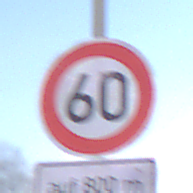
Verkehrszeichen: Geschwindigkeit60
Zusatzzeichen unten: LaengeEinerStrecke5
Umgebung: Outdoor, Nature
Tageszeit: MorningAfternoon
Wetter: PartlyCloudy
Licht: Natural
Jahreszeit: Winter
Kontrast: HighContrast